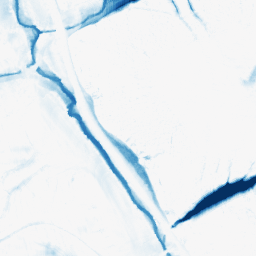
Category: morphological
Decomposition family: morphological_ellipse
Decomposition parameters: operation: closing
width: 30
height: 20
Upsampling method: quintic
Upsampling parameters: scale: 8
Upsampling scale: 8